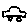
Label: car